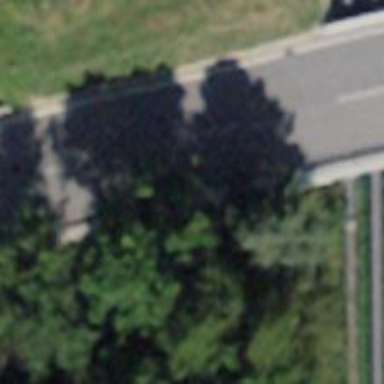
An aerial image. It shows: Guard rail as barrier.